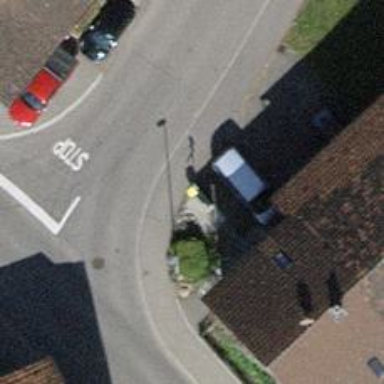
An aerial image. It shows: Post box is visible.